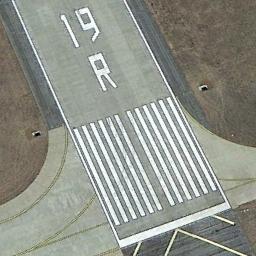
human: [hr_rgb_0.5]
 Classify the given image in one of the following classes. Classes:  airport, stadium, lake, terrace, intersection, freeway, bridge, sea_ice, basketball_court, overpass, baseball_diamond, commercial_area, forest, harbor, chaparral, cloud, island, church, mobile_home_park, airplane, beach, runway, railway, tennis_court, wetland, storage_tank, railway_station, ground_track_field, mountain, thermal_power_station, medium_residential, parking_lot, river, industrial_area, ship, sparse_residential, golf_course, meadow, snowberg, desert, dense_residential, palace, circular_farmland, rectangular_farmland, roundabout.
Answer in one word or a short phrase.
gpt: runway